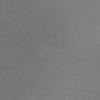
Label: dusty